Question: I want to call c++ code from java code by using JavaCPP.
I am trying to run there own example of LegacyLibrary on <URL>
when I try to compile code with following command mentioned at site only
'''
javac -cp javacpp.jar:. LegacyLibrary.java
'''
I get the following exception on console

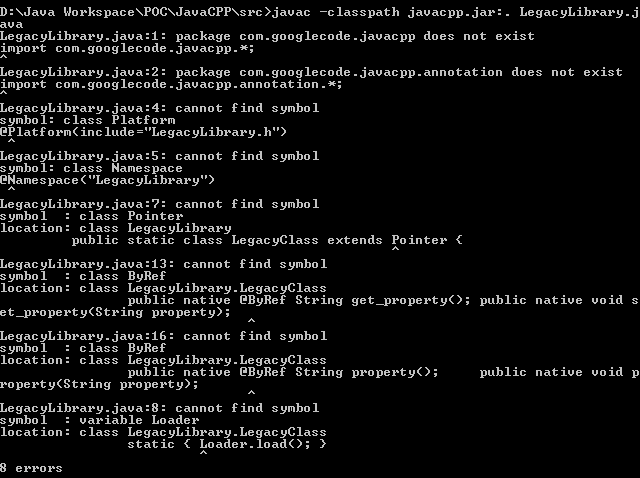
Answer: You're on Windows, so you should be using ';', not ':' as a separator for the elements in your classpath.
Try with:
'''
javac -classpath javacpp.jar;. ....
'''
(Assuming that jar file is indeed in your current directory.)